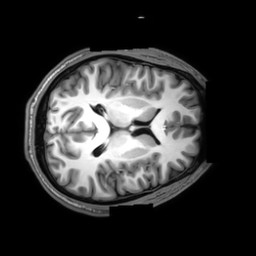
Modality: T1w
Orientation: axial
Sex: male
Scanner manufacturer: philips
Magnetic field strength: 3 T
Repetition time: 0.0123 s
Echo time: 0.003475 s